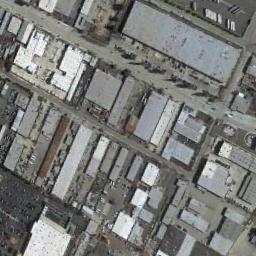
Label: industrial_area